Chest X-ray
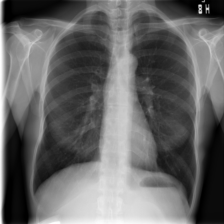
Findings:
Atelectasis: negative
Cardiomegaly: negative
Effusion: negative
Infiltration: negative
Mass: negative
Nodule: negative
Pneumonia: negative
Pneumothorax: negative
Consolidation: negative
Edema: negative
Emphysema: negative
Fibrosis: negative
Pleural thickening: negative
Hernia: negative